Question: I have an array
'''
$re_arr=array("ask","bat","cod","dig","egg","fur","gap","hay","ice","jar","kin","lee","mux","nod","odd","pro","qat","raw","sad","tax","ups","vet","wed","xis","yak");
'''
it has 25 elements, i want to transfer its elements one by one into a 2d matrix.
i am trying using:
'''
echo"<table border="1px" width=30% height=50% align=center>";
for($i=0;$i<5;$i++)
{
echo"<tr>";
for($j=0;$j<5;$j++)
{
for($k=0;$k<25;$k++)
$mat[$i][$j]=$re_arr[$k];
echo "<td>$mat[$i][$j]</td>";
}
echo"</tr>";
}
}
'''
$i and $j are for iteration in $mat which is a 2d matrix and $k is to go through all the 25 elements of the single dimension array .
output is:
Notice: Array to string conversion in C:\xampp\htdocs\authen.php on line 4
and the table shown in the picture, I want the elements inside $re_arr to be displayed instead.

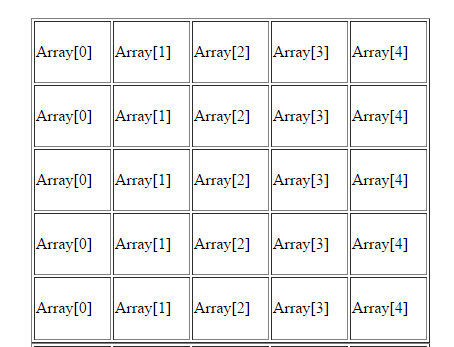
Answer: There is some mistake logic in iteration you don't need to iterate over 25 elem arrays:
'''
<?php
echo '<table border="1px" width=30% height=50% align=center>';
for ($i = 0; $i < 5; $i++) {
echo "<tr>";
for ($j = 0; $j < 5; $j++) {
$mat[$i][$j] = $re_arr[$i * 5 + $j];
echo "<td>{$mat[$i][$j]}</td>";
}
echo "</tr>";
}
}
'''